Question: I don't understand why I can't see my form.
I would like to create a form with a drop down menu with display_name of rider model as the choices.
my models.py:
'''
class Rider(models.Model):
first_name = models.CharField(max_length = 256,blank= True)
last_name = models.CharField(max_length = 256,blank= True)
display_name = models.CharField(max_length = 256,blank= True)
birth = models.DateTimeField(default=timezone.now)
place_of_birth = models.CharField(max_length = 256,blank= True)
age = models.IntegerField(default = 0,blank= True)
nationality = models.CharField(max_length = 256,blank= True)
height = models.FloatField(default = 0.0 ,blank= True)
weight = models.FloatField(default = 0.0 ,blank= True)
team = models.CharField(max_length = 256, blank= True)
team_code = models.CharField(max_length = 256, blank= True)
cost = models.IntegerField(default = 0,blank= True)
def __str__(self):
return self.display_name
'''
my form.py:
'''
class ScoreForm(forms.ModelForm):
riders =forms.ModelChoiceField(queryset=Rider.objects.all(),to_field_name="display_name")
class Meta:
model = Rider
fields = ('display_name',)
'''
my view.py:
'''
class ScoreView(TemplateView):
form_class = ScoreForm
model=Rider
template_name = 'blog/score.html'
'''
my score.html:
'''
{% extends 'blog/base.html'%}
{% block content %}
<h1>Score page</h1>
<form method="POST" >
{% csrf_token %}
{{form}}
<button type="submit" class="save btn btn-default" name="button">Save</button>
</form>
{% endblock %}
'''
Screenshot:

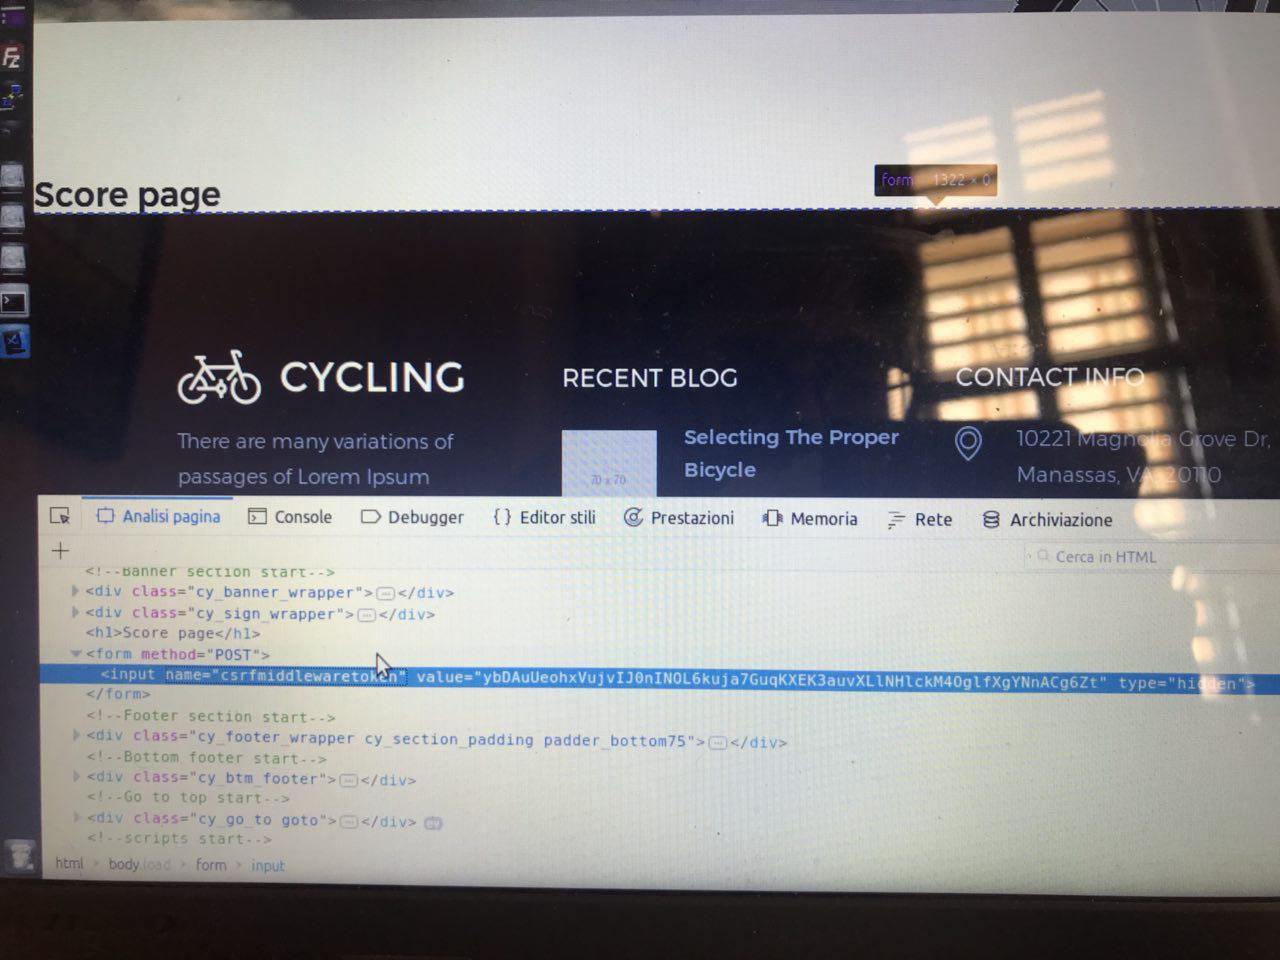
Answer: To automatically include the form in the template context, subclass 'FormView' instead of 'TemplateView'. The form view will automatically create a form instance from 'form_class' and insert it into the template context where you can render it by using the tag '{{ form }}'.
'''
from django.views.generic.edit import FormView
class ScoreView(FormView):
...
'''
<URL>